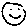
Label: smiley face